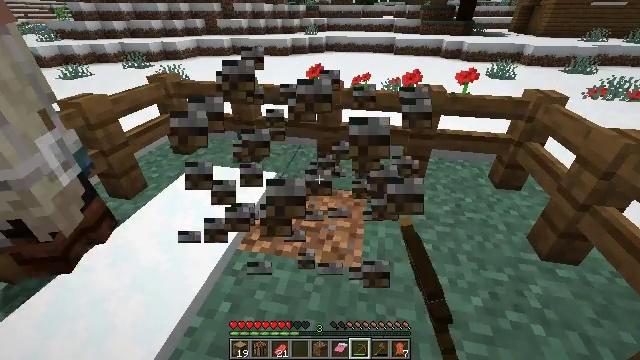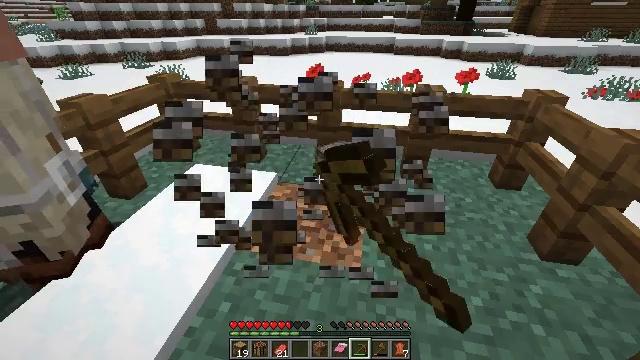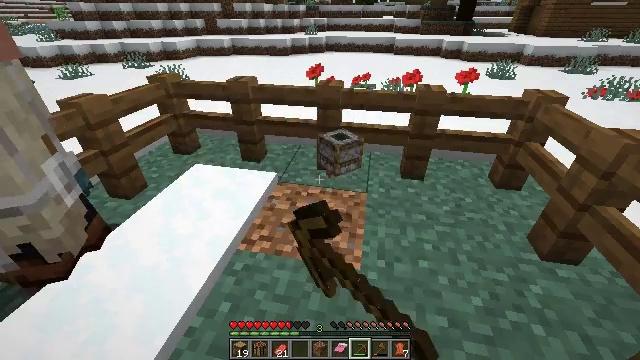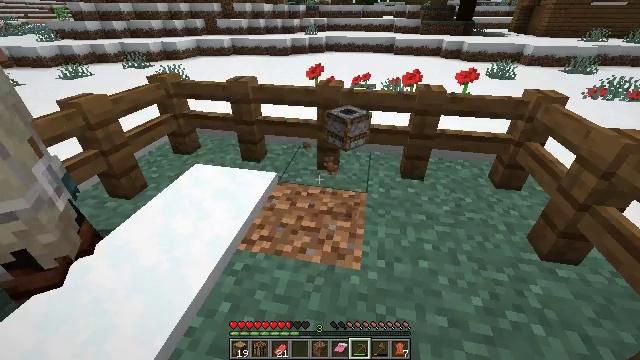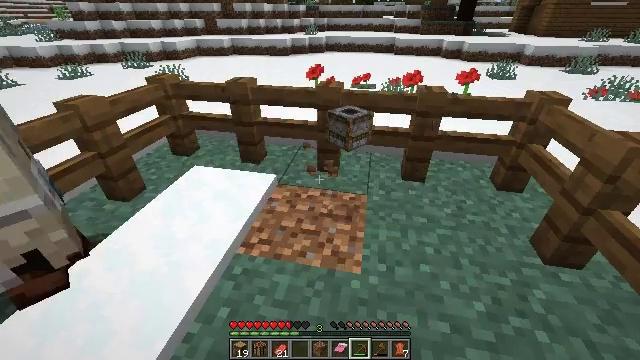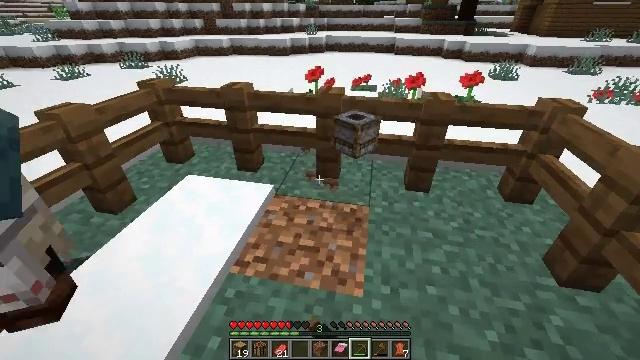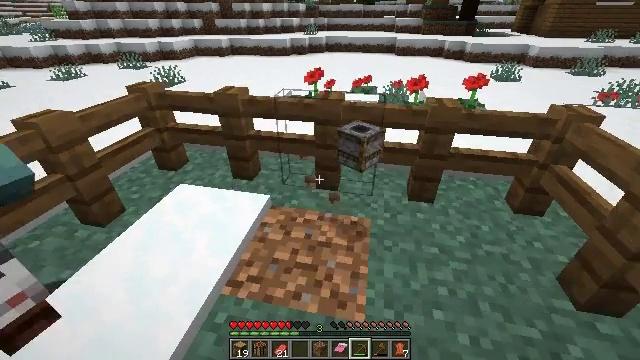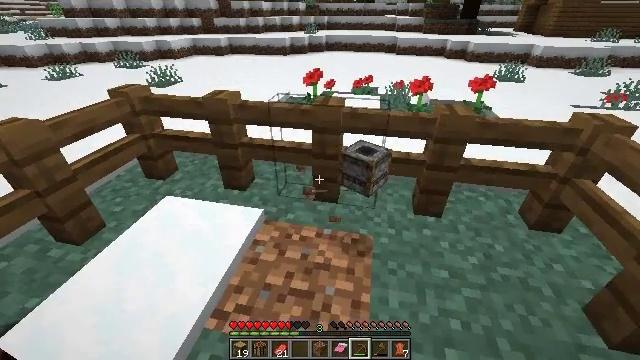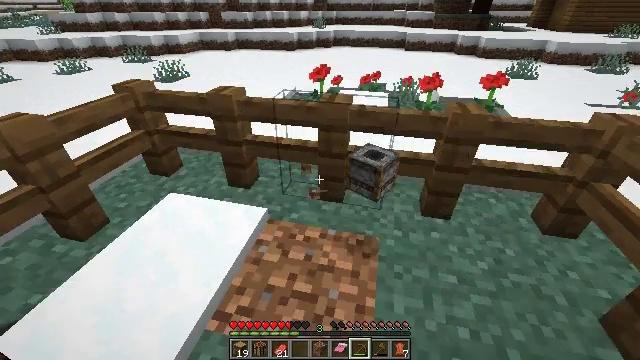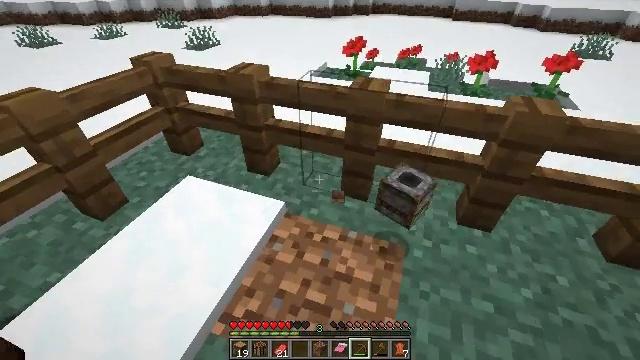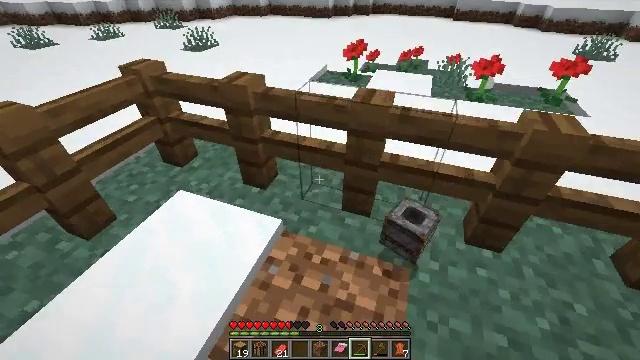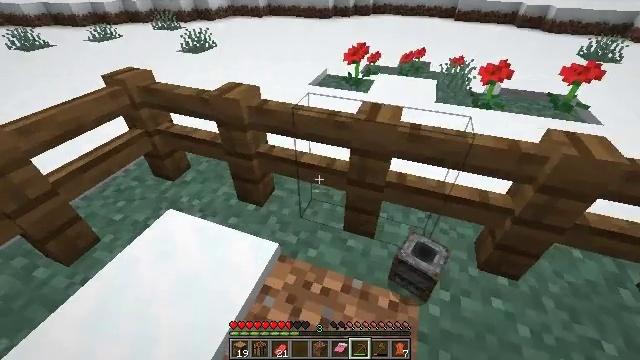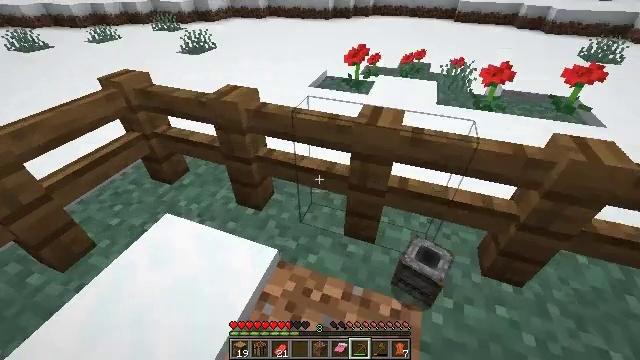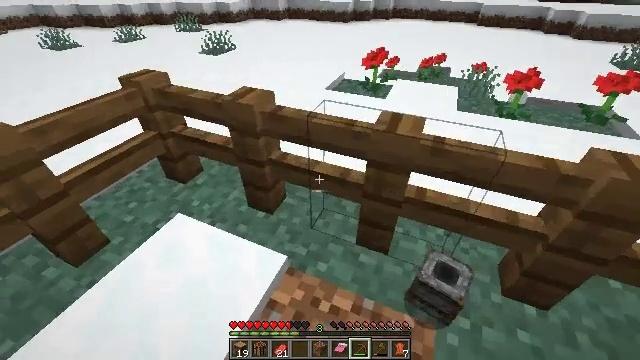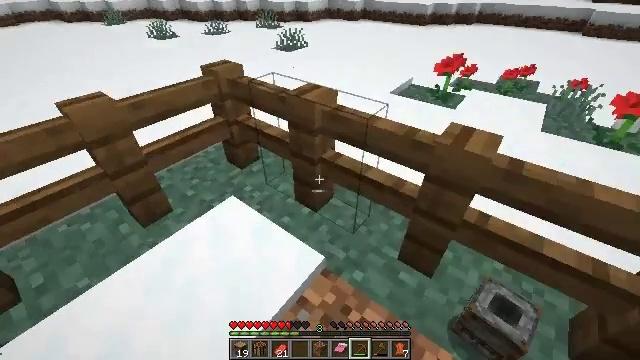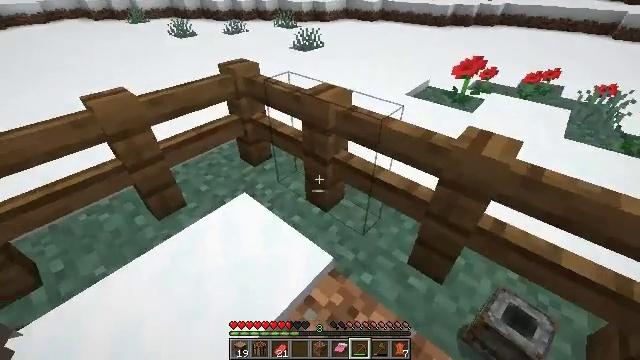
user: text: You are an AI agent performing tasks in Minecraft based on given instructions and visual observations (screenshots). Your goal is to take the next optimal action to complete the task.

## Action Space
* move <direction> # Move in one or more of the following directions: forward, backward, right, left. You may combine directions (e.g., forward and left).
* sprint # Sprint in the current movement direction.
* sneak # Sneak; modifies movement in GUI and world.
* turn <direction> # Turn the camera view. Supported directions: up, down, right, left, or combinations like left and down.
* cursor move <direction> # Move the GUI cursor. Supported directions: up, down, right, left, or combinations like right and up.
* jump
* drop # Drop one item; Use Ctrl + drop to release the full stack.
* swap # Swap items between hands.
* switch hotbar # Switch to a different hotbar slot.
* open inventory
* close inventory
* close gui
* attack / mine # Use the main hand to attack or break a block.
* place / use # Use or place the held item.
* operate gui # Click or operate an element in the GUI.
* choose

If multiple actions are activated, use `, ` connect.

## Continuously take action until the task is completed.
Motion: motion action
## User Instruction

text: Break the lantern to collect it.
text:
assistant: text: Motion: attack / mine
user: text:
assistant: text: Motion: attack / mine
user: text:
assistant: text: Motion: attack / mine
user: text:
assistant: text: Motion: move forward, attack / mine
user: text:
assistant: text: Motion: move forward
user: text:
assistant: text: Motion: move forward
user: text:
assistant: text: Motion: move forward
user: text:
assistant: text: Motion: move forward, turn left
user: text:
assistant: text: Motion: move forward, turn left and down
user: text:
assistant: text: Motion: move forward
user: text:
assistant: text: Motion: no_op
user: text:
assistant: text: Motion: no_op
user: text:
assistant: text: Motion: turn left
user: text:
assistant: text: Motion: turn left
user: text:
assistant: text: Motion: turn left
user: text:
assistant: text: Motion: turn left and up
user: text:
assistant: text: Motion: turn left
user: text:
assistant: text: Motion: no_op
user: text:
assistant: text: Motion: no_op
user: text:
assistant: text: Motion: turn left
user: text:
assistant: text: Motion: turn left and up
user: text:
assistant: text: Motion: turn left and up
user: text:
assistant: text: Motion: turn left and up
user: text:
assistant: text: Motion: turn left and up
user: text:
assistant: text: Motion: move forward, turn left
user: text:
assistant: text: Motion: move forward
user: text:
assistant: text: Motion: move forward
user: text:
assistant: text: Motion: move forward
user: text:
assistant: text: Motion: move forward, turn left
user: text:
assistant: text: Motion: move forward, turn right and up